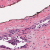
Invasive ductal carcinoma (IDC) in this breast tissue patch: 0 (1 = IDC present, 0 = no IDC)